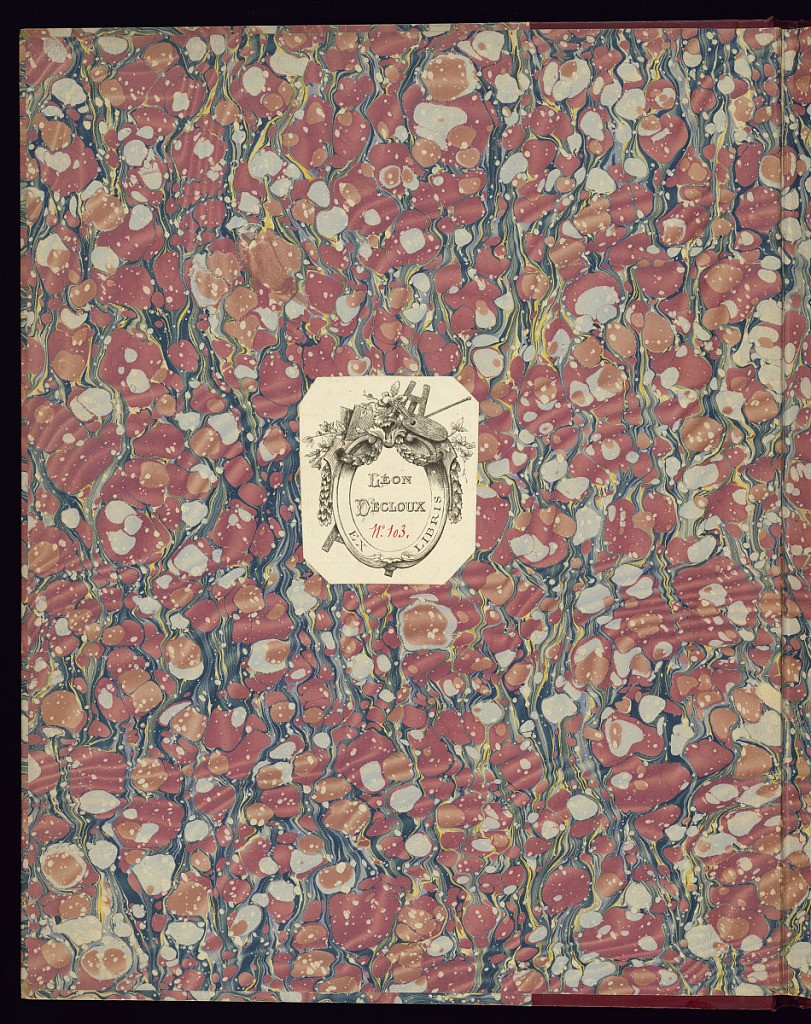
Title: Album of Architecture (3e et 4e cahiers)
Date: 18th century
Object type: Album
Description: Red quarter cloth binding with marbled paper boards. Ex Libris, engraved on paper, pasted to the middle of the paste-down endpaper of the upper cover.